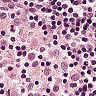
Metastatic tissue present: no